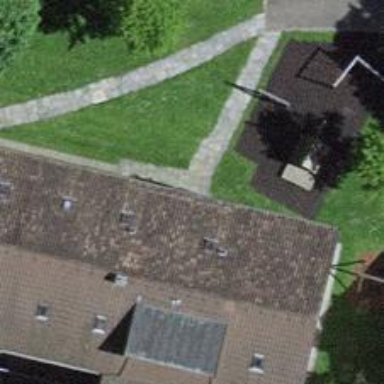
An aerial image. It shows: Footway surfaced with paving stones.